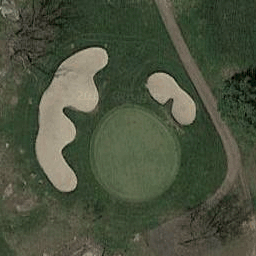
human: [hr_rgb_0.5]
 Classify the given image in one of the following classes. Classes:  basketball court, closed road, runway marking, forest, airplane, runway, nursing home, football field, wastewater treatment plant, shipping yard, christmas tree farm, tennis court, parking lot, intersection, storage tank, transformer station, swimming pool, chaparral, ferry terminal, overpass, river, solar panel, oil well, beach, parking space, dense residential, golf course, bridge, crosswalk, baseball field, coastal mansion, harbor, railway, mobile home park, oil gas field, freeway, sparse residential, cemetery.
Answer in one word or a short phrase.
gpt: golf course